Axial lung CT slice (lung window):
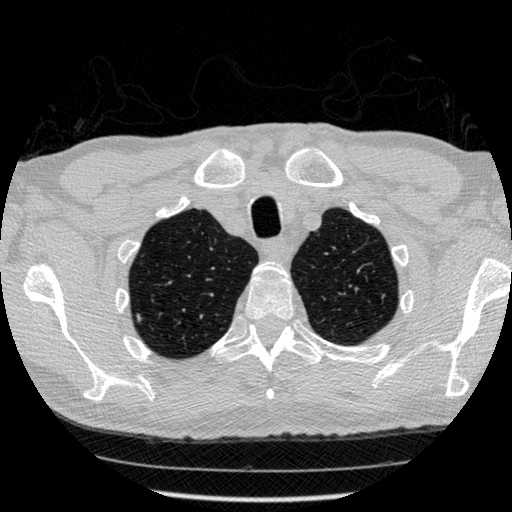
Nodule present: yes
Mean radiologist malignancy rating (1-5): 2